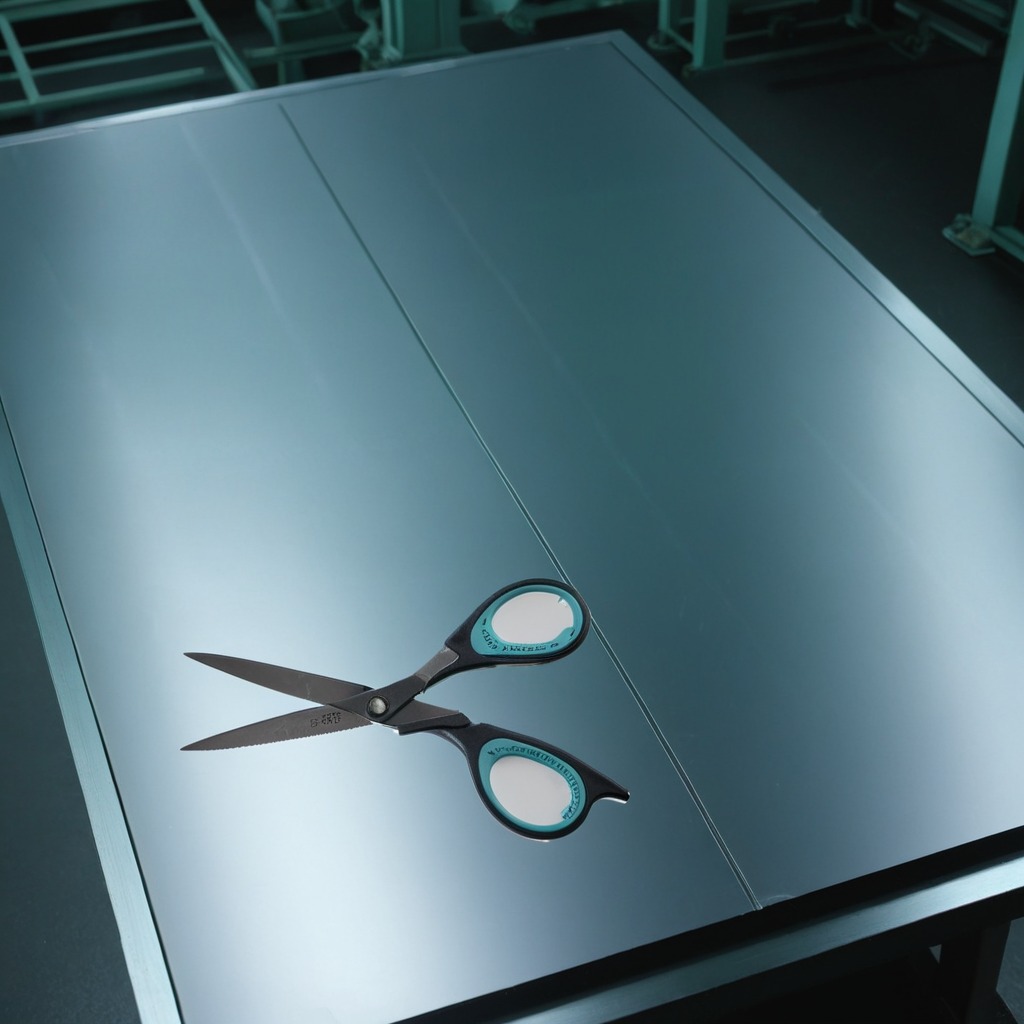
A scissor is lying on a metal table in a machine shop under fluorescent lights.